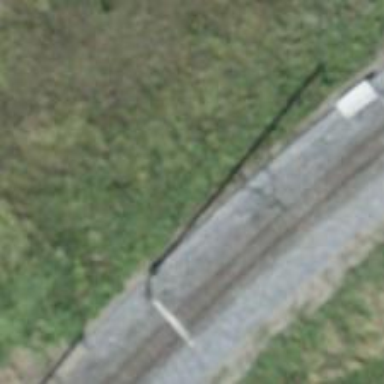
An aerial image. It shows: Power pole.